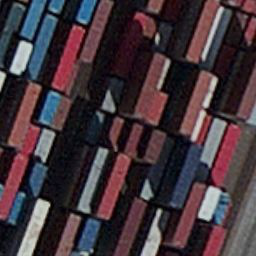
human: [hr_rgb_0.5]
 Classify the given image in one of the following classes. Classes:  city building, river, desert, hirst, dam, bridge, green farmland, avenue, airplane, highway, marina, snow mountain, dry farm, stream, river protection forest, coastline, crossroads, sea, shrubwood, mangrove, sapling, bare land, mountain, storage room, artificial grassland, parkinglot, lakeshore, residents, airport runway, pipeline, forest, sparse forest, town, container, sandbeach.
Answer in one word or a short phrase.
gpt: container